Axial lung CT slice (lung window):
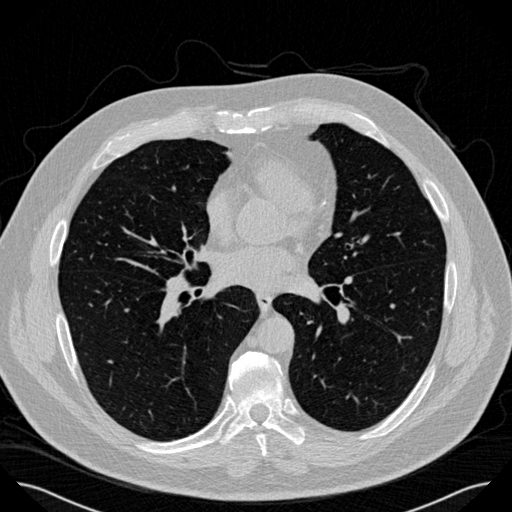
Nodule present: no